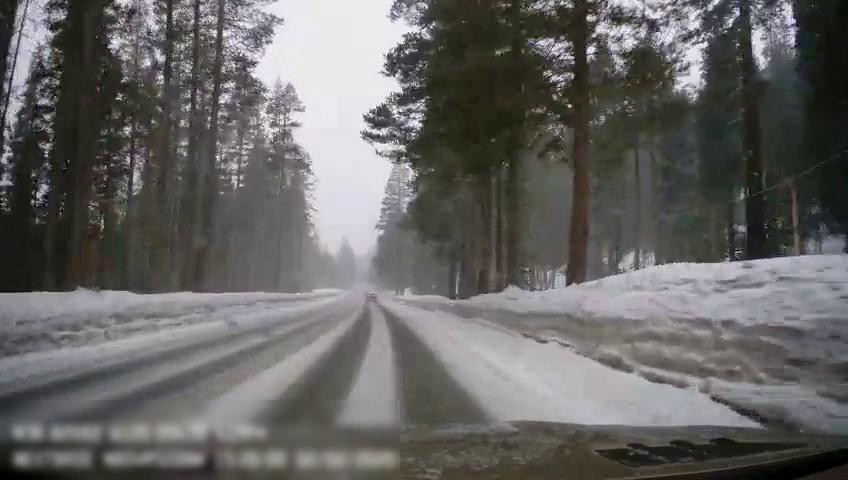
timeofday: Day
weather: Snowy
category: Drivable Space
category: Vehicles | SUV